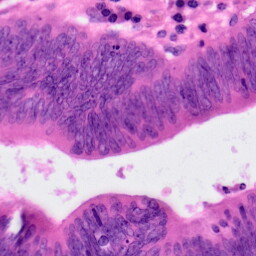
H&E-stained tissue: Colon